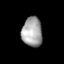
Tissue: lung
Cell type: Epithelial cells
Senescence score: 0.2321
Nuclear area (px): 593
Mean DAPI intensity: 163.417